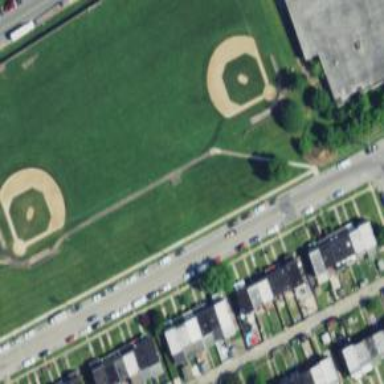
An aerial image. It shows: Baseball pitch for leisure land.